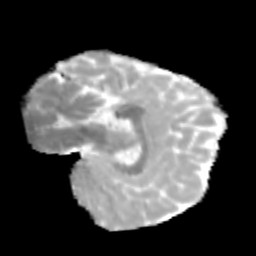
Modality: MD
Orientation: sagittal
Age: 12
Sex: female
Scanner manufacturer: siemens
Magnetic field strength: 3 T
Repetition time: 3.8 s
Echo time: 0.07 s